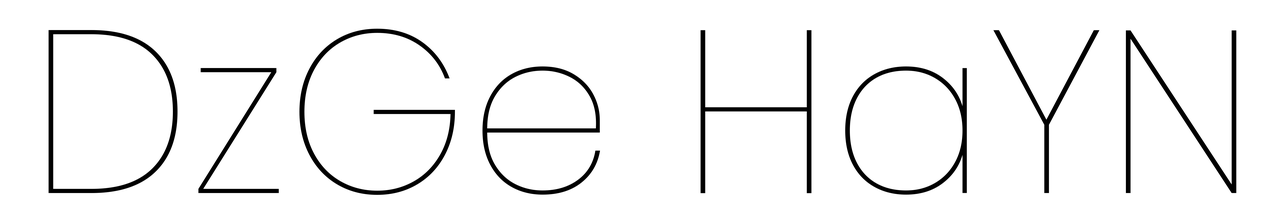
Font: Poppins-Thin